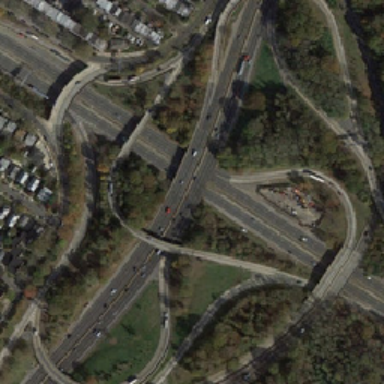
Some residents around the viaduct .